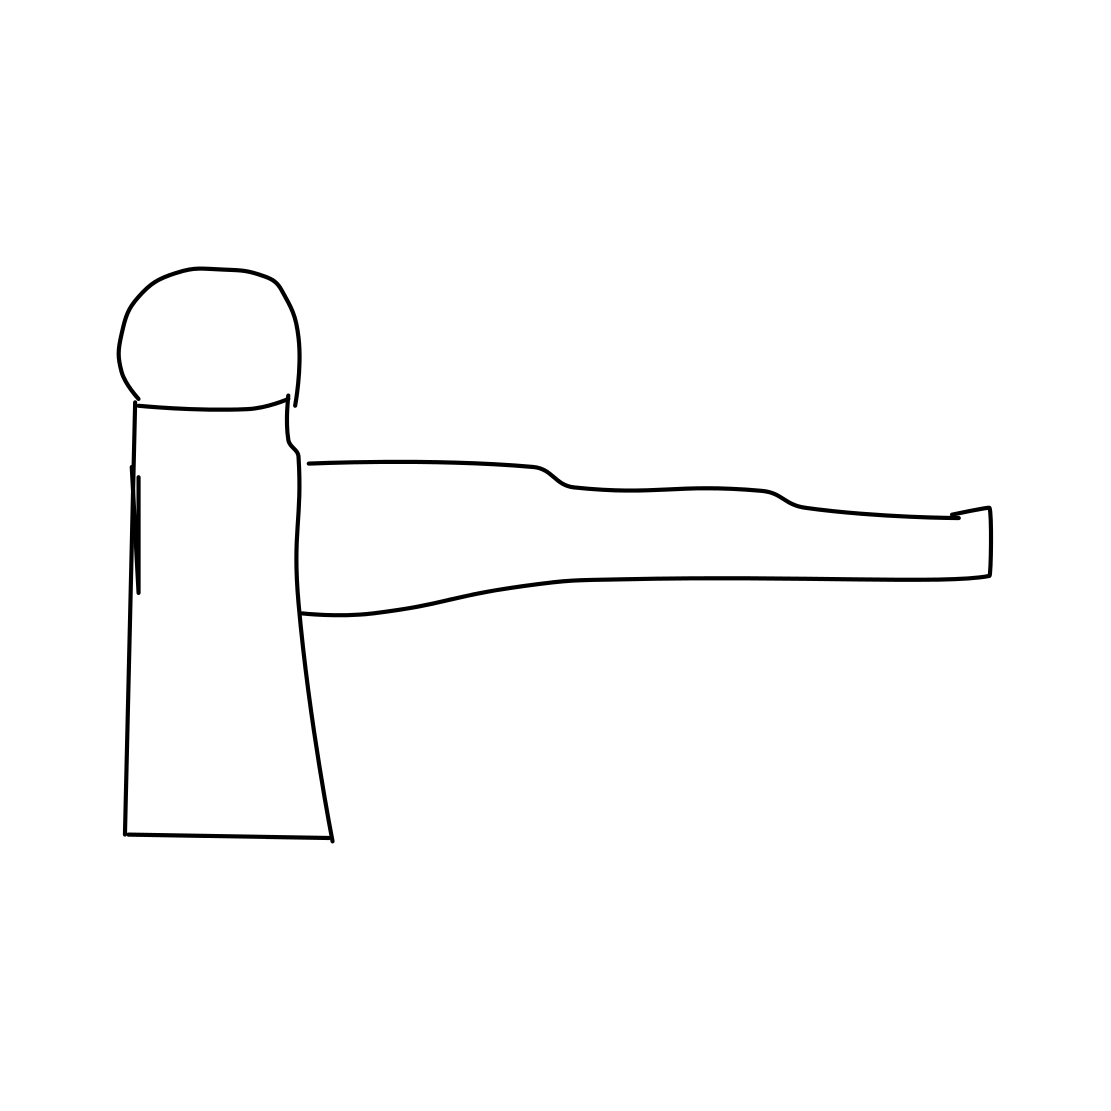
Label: hammer